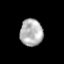
Tissue: prostate
Cell type: Myeloid cells
Senescence score: 0.2871
Nuclear area (px): 598
Mean DAPI intensity: 178.923